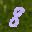
Label: 8